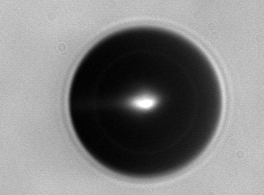
Label: bubble